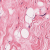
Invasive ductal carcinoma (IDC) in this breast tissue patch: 0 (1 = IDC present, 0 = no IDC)